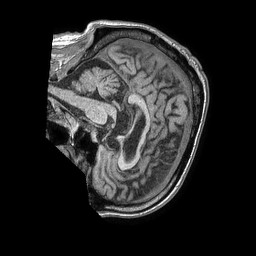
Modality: T1w
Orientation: sagittal
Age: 66
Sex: male
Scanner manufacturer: philips
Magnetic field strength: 1.5 T
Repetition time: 0.007694 s
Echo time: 0.003557 s